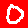
Digit: 0